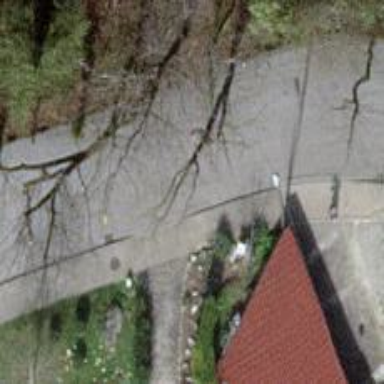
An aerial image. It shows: Residential road with asphalt surface. Sidewalk is present on the left side.